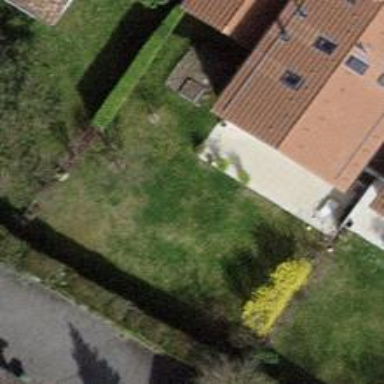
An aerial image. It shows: Garden enclosed by fence.